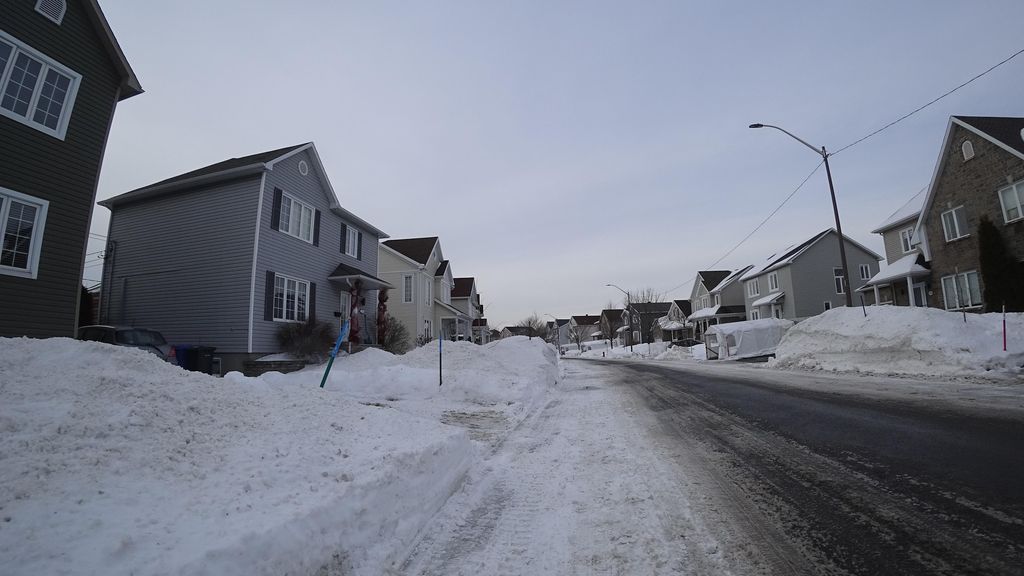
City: quebec_city